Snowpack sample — Loveland Pass, Silver Plume, Colorado, USA (2/11/26, 12:00 PM MST)
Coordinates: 39.663, -105.886
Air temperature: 35 °F
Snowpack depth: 82 cm
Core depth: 30 cm
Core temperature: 28.4 °F
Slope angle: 13°, slope face: 12°
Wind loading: high
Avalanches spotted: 1
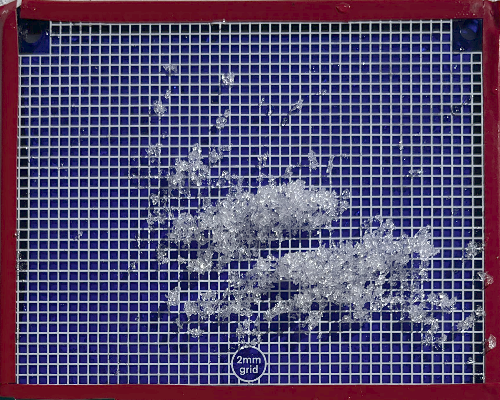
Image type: profile
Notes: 1 small avalanche spotted on the north side of the bowl, lots of wind loading